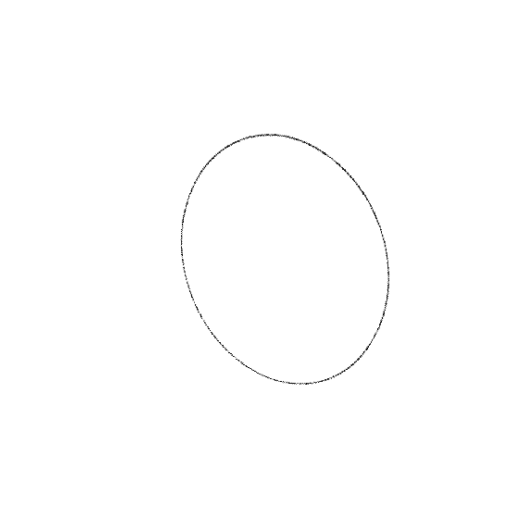
Crossing number: 0